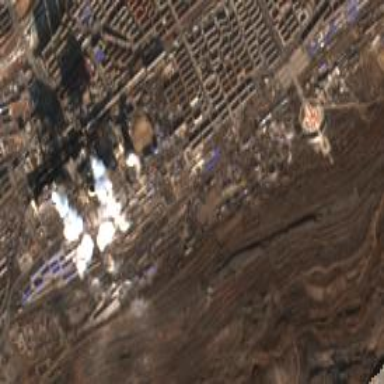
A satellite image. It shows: Industrial area with coal power plant.